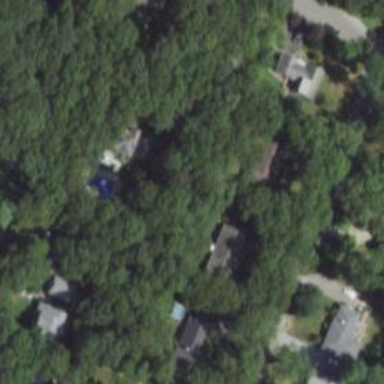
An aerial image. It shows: Driveway.